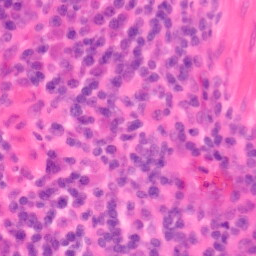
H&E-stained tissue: Colon